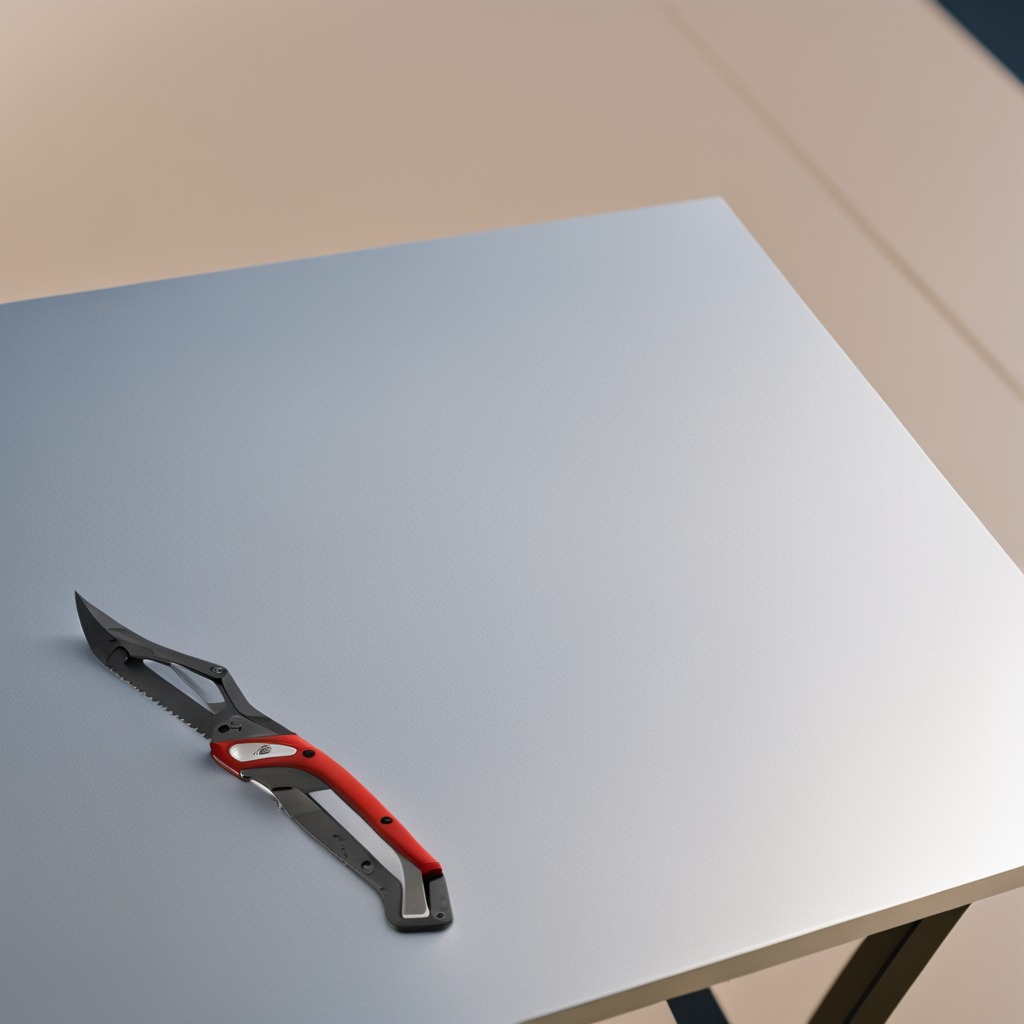
A utility knife is lying on a clean utility table in a temporary outdoor tool station.